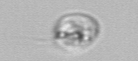
Label: Amoeba